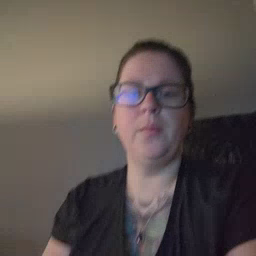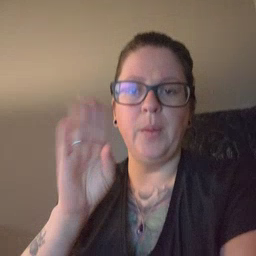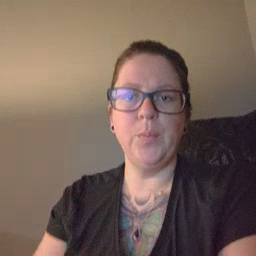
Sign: hello